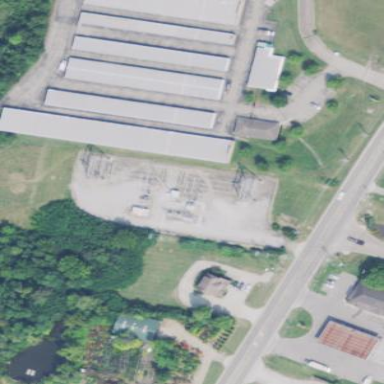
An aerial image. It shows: Distribution level power substation enclosed by fence.